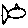
Label: fish